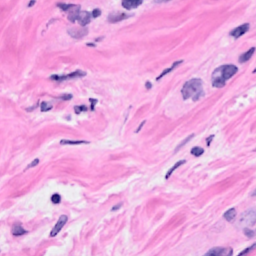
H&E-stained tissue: Breast